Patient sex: M
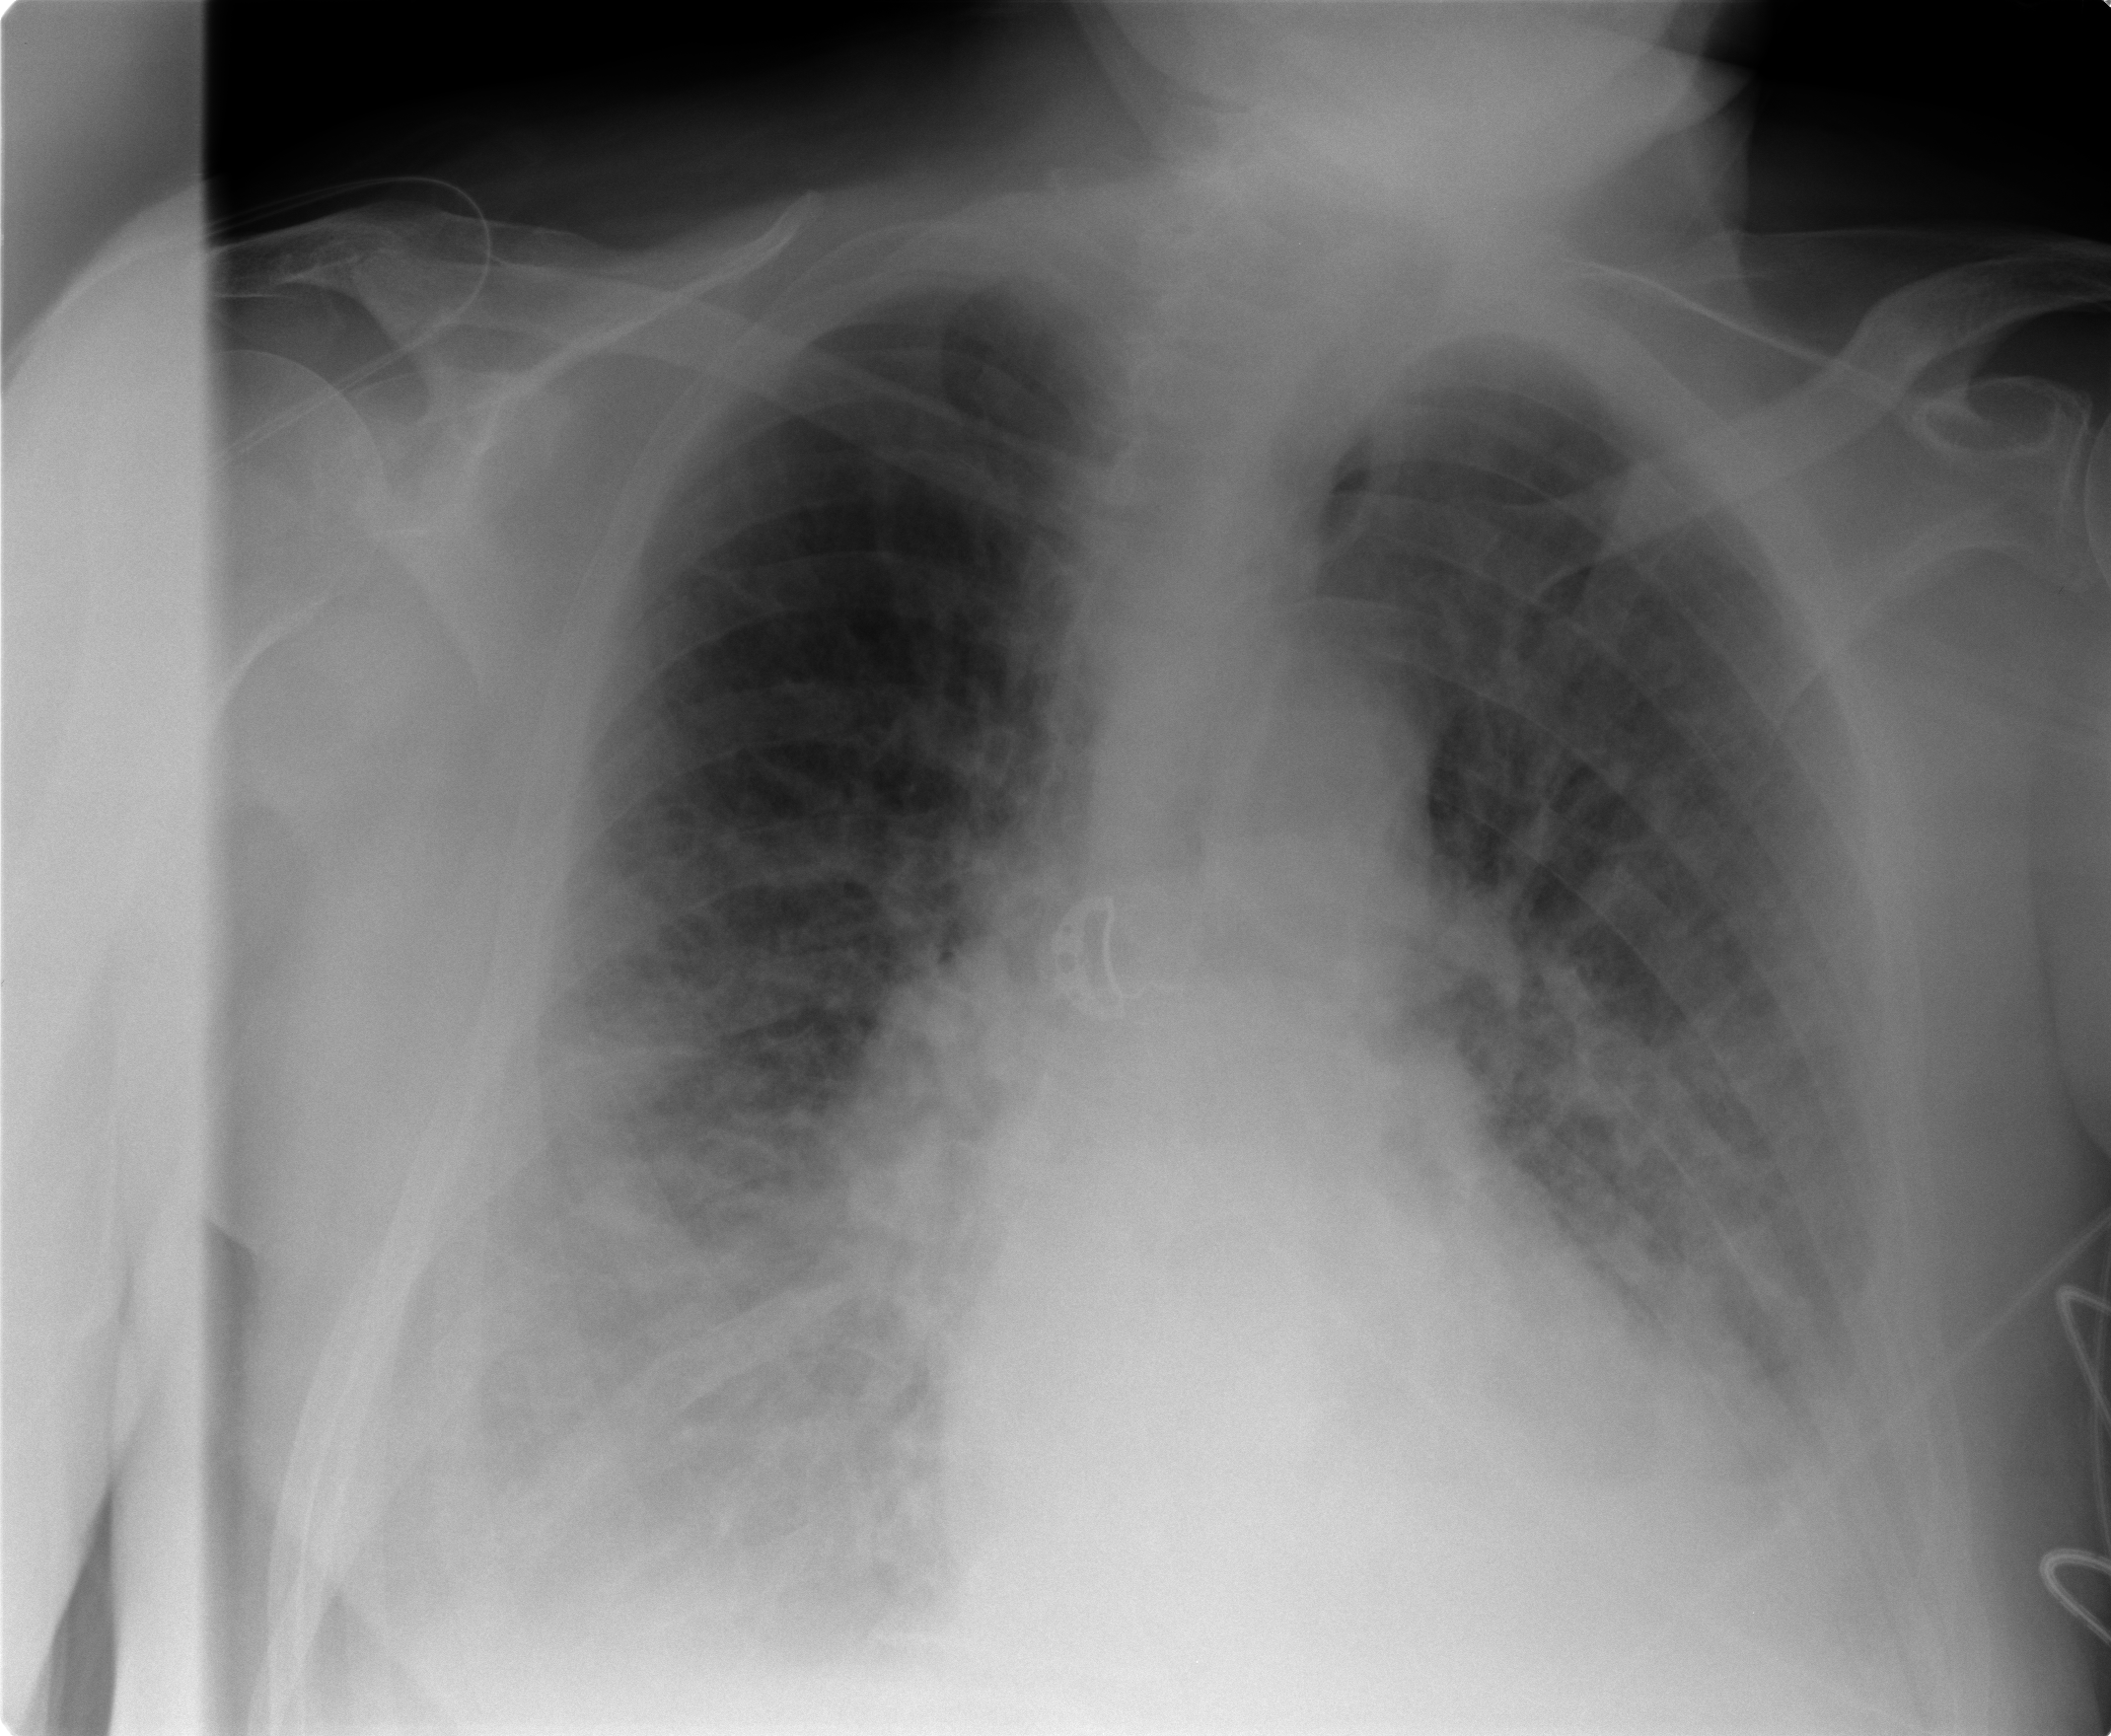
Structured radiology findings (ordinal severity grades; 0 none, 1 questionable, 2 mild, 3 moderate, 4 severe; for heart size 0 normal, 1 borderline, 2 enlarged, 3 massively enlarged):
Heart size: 0
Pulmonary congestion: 2
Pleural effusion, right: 2
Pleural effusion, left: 2
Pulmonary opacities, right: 2
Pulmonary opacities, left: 2
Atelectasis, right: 2
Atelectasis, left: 2